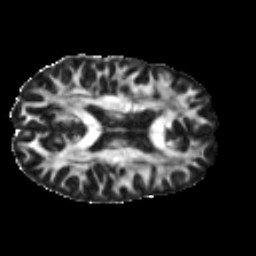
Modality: FA
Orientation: axial
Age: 46
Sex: male
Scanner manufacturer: siemens
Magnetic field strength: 3 T
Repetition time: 5 s
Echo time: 0.092 s